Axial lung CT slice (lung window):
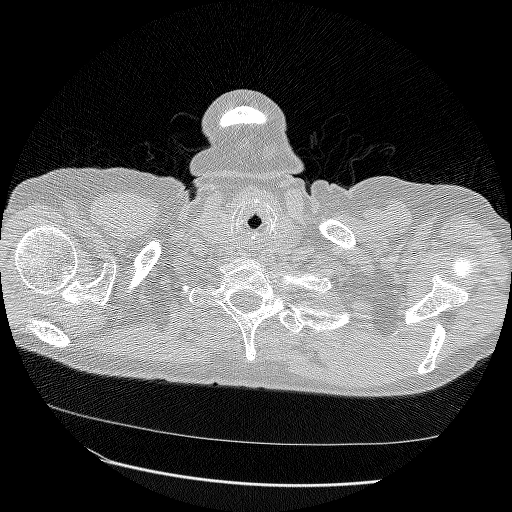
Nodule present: no